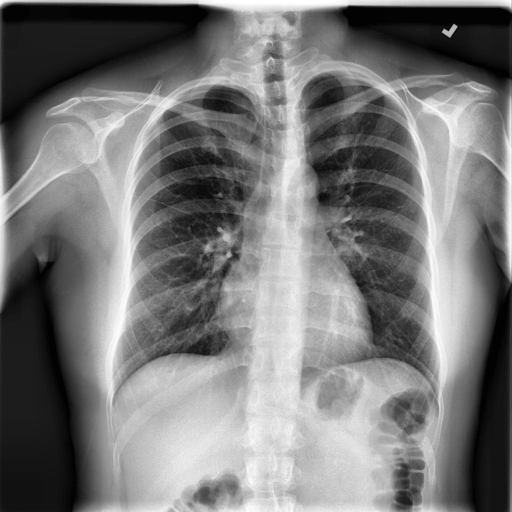
Finding: NORMAL